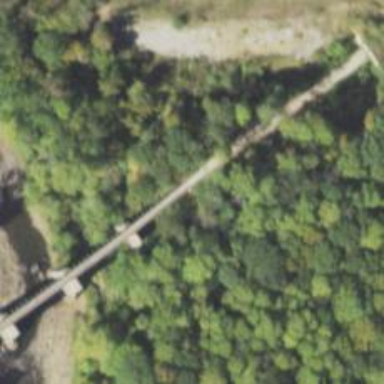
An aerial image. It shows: Abandoned railway next to cycleway.